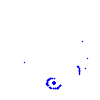
Particle: proton